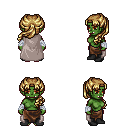
a pixel art fantasy rpg character, female body template, orc, green skin, gray cape, robe skirt, blonde princess hairstyle, white cloth bandages, black shoes, four views (front, back, left, right), 2x2 character sprite sheet, small pixel art, hard edges, no anti-aliasing